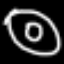
Label: donut